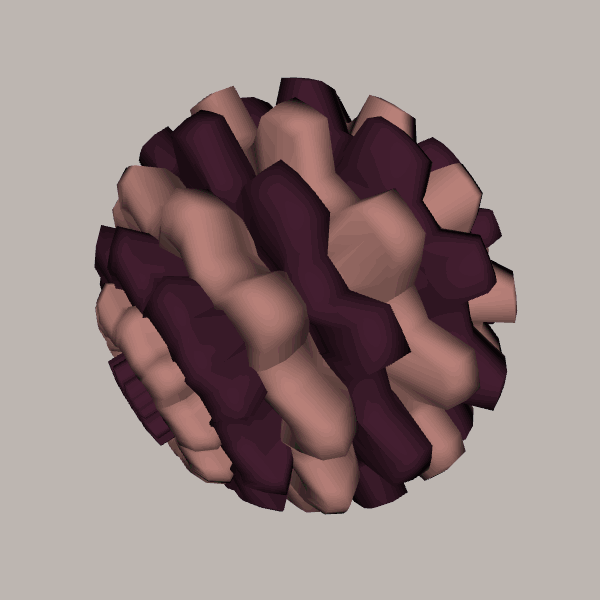
Background: light